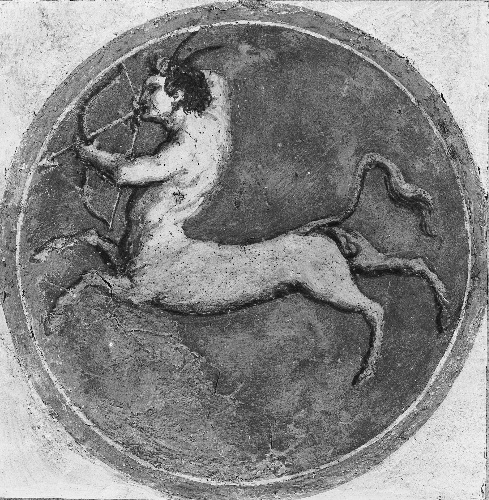
Title: Frescoes from the Villa Stati-Mattei
Artist: Baldassare Tommaso Peruzzi
Artist bio: Italian, Ancaiano 1481–1536 Rome
Object type: Painting
Classification: Paintings
Medium: Fresco, transferred to canvas
Dimensions: (1-12) each 12 7/8 x 12 7/8 in. (32.7 x 32.7 cm); (13-14) each 13 7/8 x 26 7/8 in. (35.2 x 68.3 cm); (15-22) each 35 1/8 x 20 1/2 in. (89.2 x 52.1 cm)
Department: European Paintings
Credit line: Gwynne Andrews Fund, 1947
Accession year: 1948
Repository: Metropolitan Museum of Art, New York, NY
Tags: Bow and Arrow|Centaurs|Cupid|Apollo|Hercules|Jupiter|Minerva|Venus|Zodiac